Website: walmart
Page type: order-returns
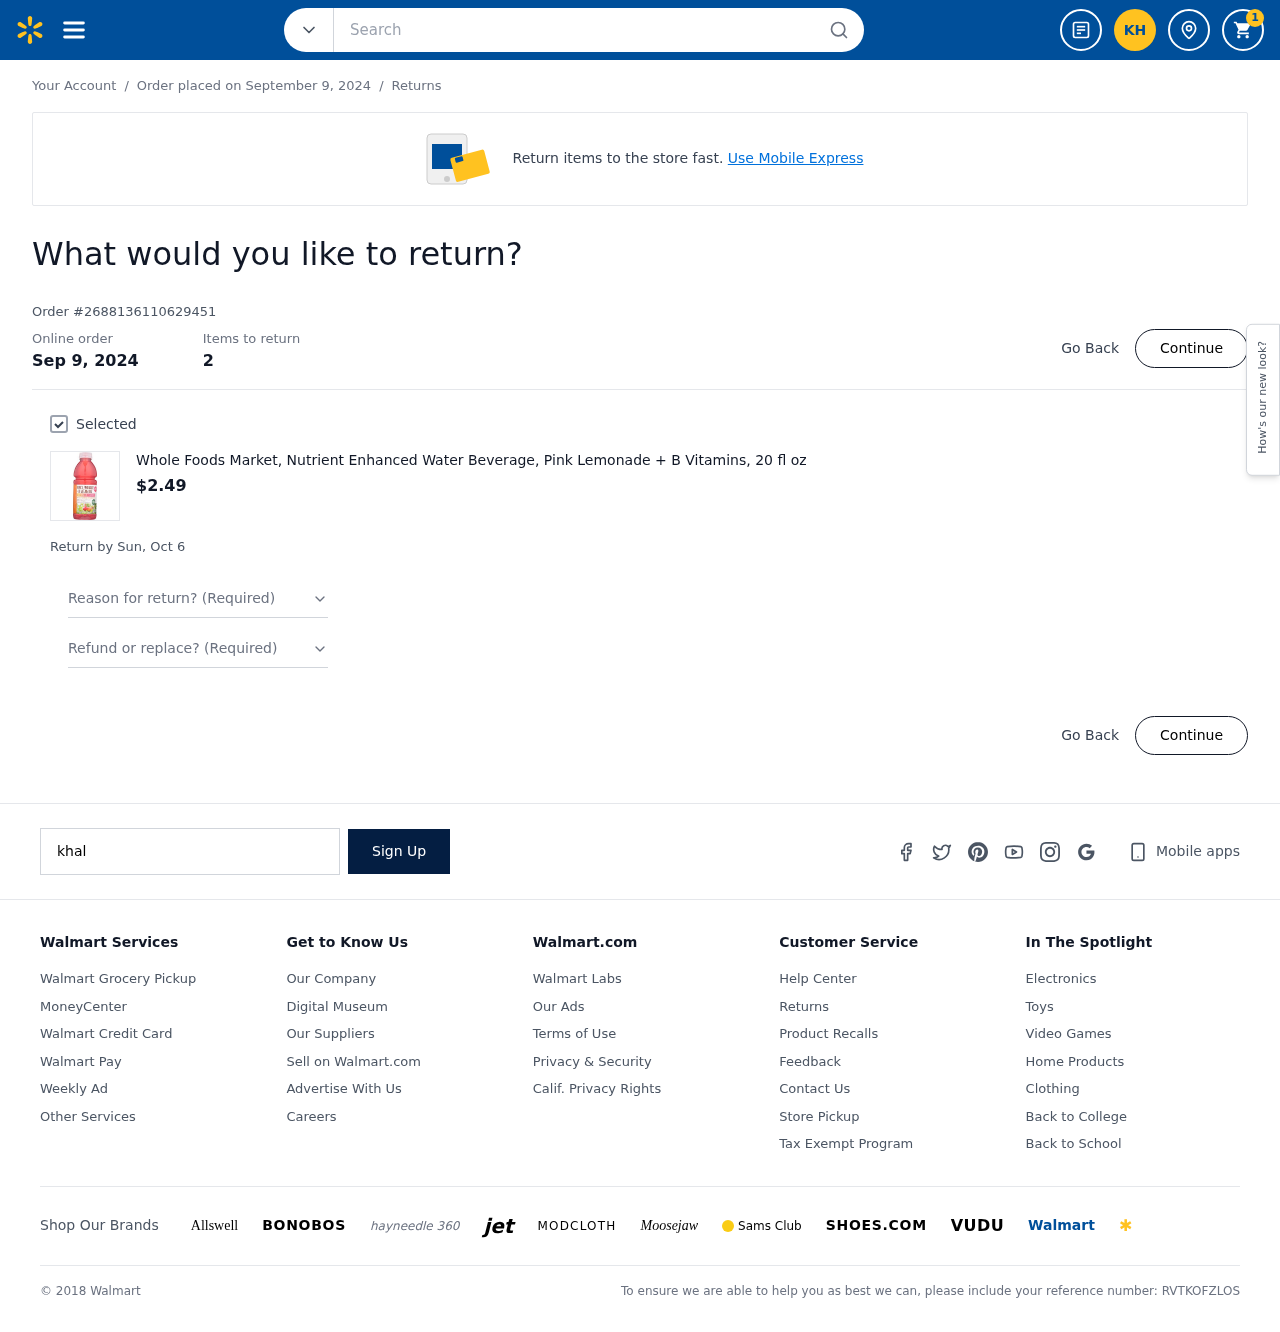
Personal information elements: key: PII_EMAIL
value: khall@yahoo.com
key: PII_INITIALS
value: KH
Product elements: key: PRODUCT1_NAME
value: Whole Foods Market, Nutrient Enhanced Water Beverage, Pink Lemonade + B Vitamins, 20 fl oz
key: PRODUCT1_PRICE
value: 2.49
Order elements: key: ORDER_NUM_ITEMS
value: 1
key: ORDER_DATE
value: Sep 9, 2024
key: ORDER_DATE
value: Order placed on September 9, 2024
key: ORDER_ID
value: Order #2688136110629451
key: ORDER_NUM_ITEMS
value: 2
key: ORDER_RETURN_BY_DATE
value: Return by Sun, Oct 6
Search elements: key: HEADER_SEARCH
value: Search